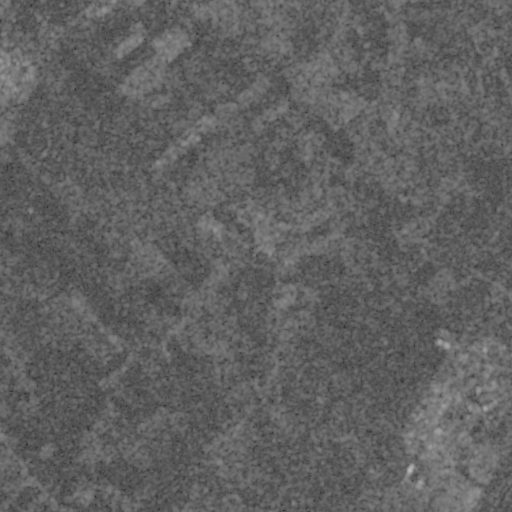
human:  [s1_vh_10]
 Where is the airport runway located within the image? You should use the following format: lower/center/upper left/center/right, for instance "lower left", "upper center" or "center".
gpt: The airport runway is located in the lower right of the image.
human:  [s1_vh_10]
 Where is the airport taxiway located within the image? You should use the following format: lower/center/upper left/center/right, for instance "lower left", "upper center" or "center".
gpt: The airport taxiway is located in the lower right of the image.
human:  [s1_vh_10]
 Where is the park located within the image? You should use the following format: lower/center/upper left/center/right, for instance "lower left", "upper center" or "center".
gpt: The park is located in the upper left of the image.
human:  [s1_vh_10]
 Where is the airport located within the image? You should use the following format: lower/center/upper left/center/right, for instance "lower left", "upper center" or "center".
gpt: There is no airport in the image.

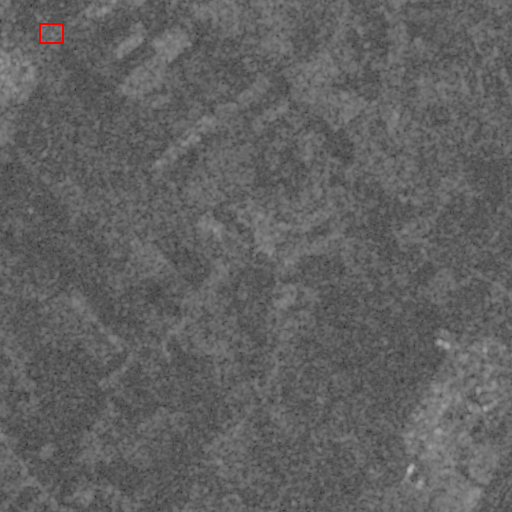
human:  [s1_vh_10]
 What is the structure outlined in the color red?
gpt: The structure outlined in red is a park.
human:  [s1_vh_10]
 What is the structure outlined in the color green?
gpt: There is no green outline.